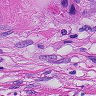
Metastatic tissue present: yes